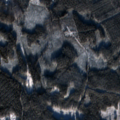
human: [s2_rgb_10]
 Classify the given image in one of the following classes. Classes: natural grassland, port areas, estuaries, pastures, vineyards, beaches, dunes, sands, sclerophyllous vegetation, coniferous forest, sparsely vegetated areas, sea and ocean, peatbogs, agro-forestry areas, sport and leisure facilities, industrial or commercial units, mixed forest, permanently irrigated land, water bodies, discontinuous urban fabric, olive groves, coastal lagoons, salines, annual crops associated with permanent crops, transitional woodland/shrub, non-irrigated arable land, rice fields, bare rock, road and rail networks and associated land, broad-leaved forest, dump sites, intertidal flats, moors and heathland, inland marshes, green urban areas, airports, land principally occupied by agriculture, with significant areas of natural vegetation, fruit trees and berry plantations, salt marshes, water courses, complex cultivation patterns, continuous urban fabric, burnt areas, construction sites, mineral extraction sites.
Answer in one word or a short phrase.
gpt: coniferous forest, mixed forest, transitional woodland/shrub